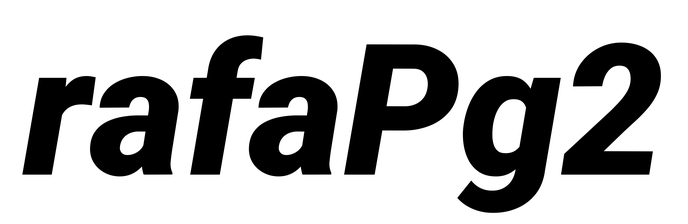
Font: Roboto-Italic_Black_Italic